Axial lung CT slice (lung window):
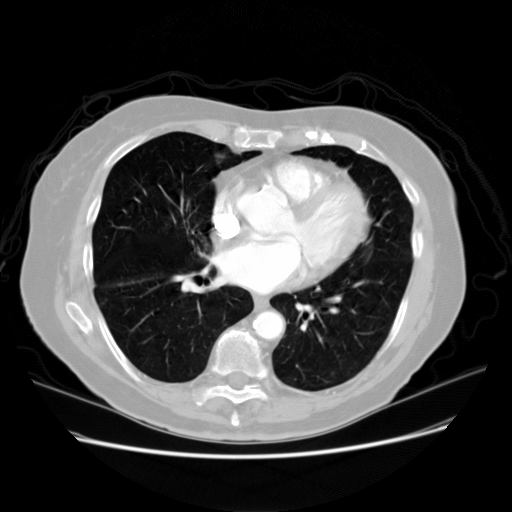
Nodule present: no